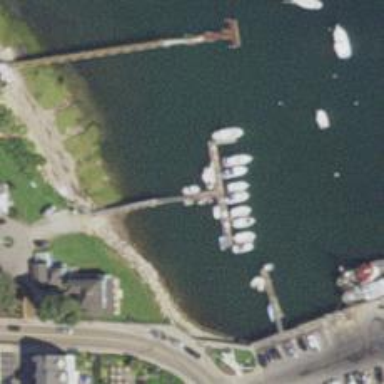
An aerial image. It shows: Man-made pier.